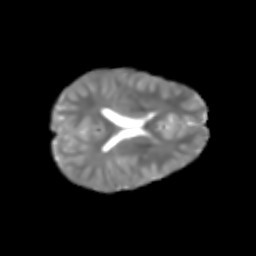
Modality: T2w
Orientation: axial
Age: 7
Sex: male
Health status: healthy